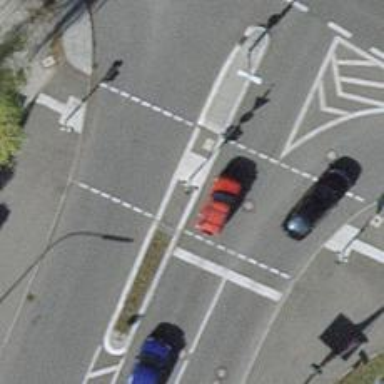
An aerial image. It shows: Road with traffic signals.